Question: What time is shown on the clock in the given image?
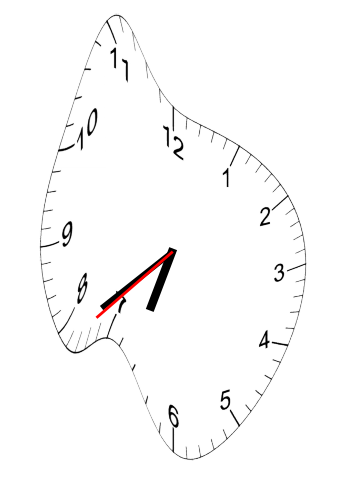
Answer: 06:38:38